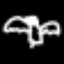
Label: angel